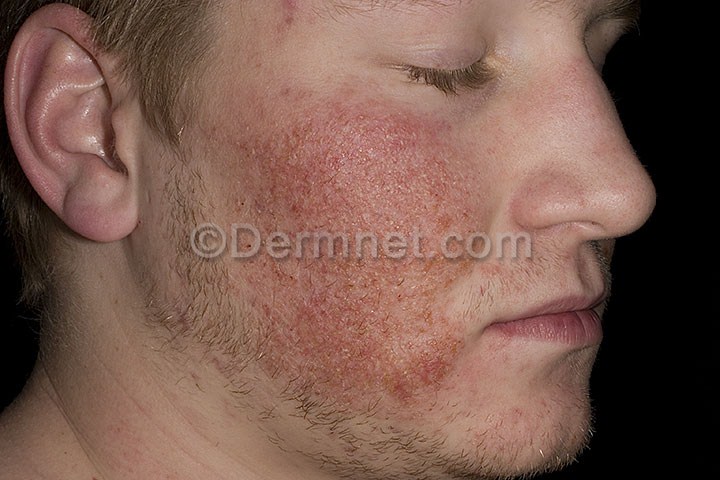
Disease: Poison Ivy Photos and other Contact Dermatitis